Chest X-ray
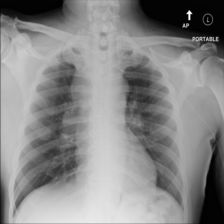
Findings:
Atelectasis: negative
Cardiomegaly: negative
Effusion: negative
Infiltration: negative
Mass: negative
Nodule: negative
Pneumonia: negative
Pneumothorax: negative
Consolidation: negative
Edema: negative
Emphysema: negative
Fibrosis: negative
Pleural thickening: negative
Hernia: negative